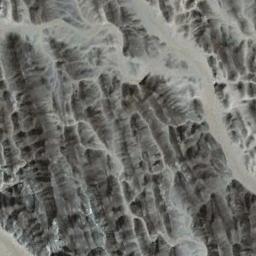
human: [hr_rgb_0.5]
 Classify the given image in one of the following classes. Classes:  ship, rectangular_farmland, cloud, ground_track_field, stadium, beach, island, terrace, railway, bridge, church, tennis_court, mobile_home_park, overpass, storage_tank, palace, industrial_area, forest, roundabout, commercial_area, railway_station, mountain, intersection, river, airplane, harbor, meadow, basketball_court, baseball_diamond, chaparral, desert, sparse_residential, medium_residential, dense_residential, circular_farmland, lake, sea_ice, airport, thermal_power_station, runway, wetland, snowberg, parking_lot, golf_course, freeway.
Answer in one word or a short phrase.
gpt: mountain